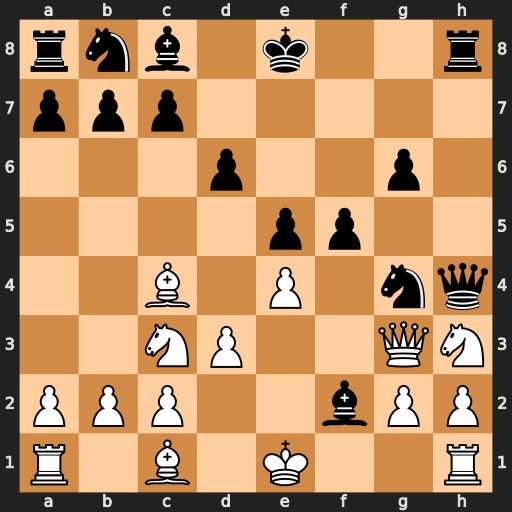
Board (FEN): rnb1k2r/ppp5/3p2p1/4pp2/2B1P1nq/2NP2QN/PPP2bPP/R1B1K2R
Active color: w
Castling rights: KQkq
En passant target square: -
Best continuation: Nxf2 Qxg3 hxg3 Rxh1+ Nxh1